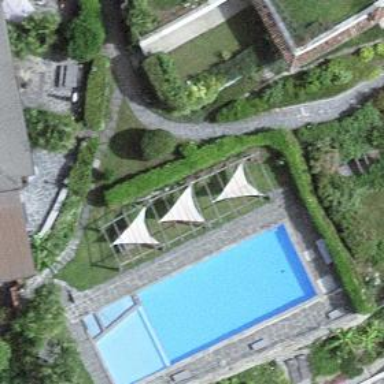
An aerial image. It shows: Swimming pool located in leisure land.